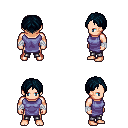
a pixel art fantasy rpg character, male body template, human, light skin, chain tabard jacket, metal pants, raven parted hairstyle, white cloth bandages, four views (front, back, left, right), 2x2 character sprite sheet, small pixel art, hard edges, no anti-aliasing